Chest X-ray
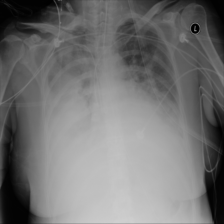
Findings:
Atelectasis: negative
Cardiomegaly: negative
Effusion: negative
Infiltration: negative
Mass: positive
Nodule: negative
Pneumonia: negative
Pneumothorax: negative
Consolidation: negative
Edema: negative
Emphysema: negative
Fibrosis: negative
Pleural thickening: negative
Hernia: negative